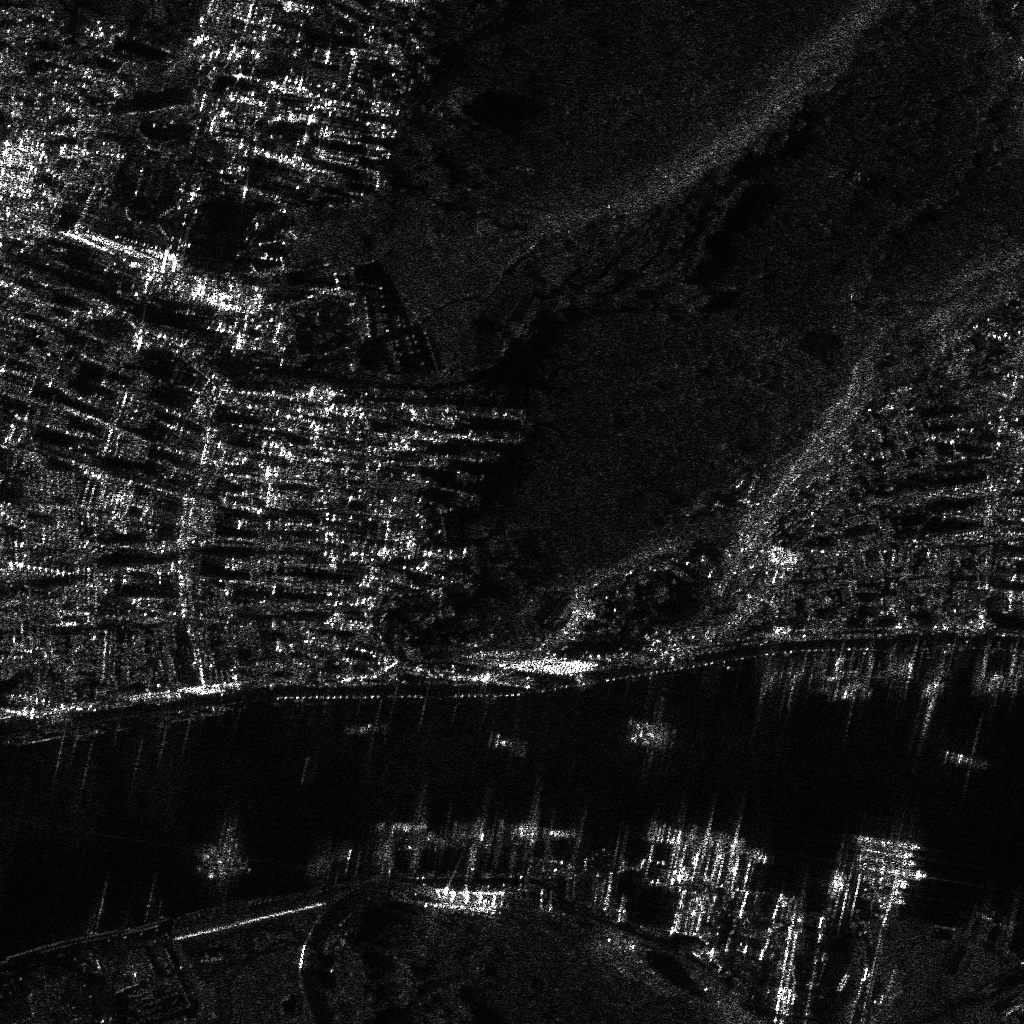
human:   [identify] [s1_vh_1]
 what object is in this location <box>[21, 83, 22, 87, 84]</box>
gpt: <ref>1 small fishing at the bottom left</ref>